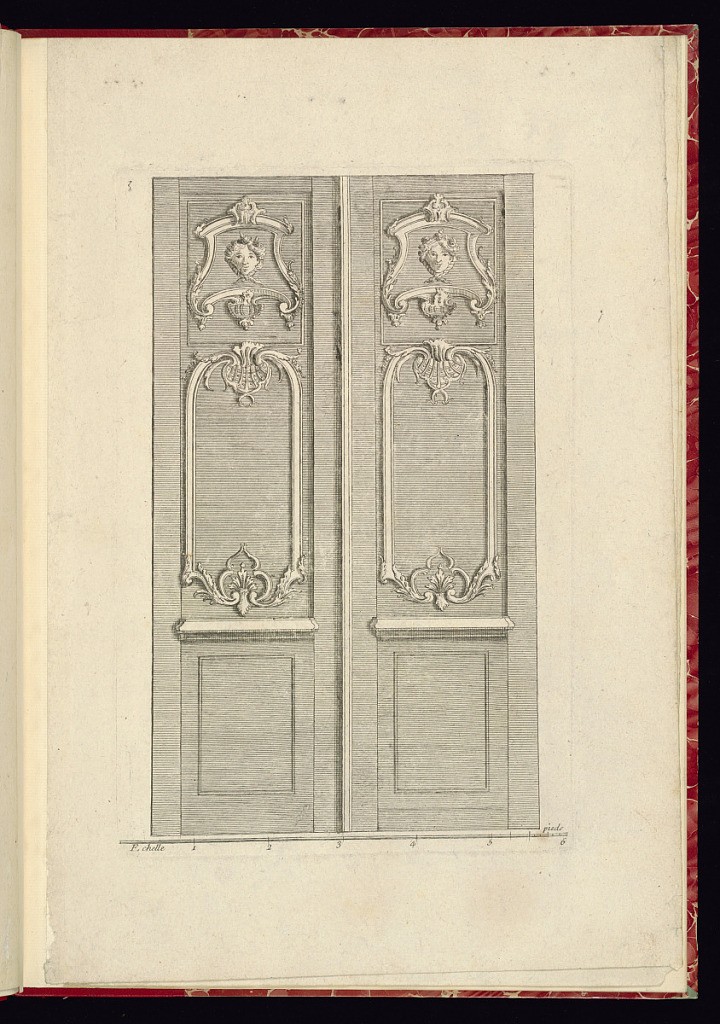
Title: Design for Doors
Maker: Nicolas Guérard, French, ca.1648 – 1719
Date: ca. 1715
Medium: Etching and engraving on paper
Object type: Print
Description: Design for a set of double doors carved with paneling featuring c-scrolls, mascarons (masks), flowers, fleurons, clasps, and scrolling leaves (rinceaux). The plate is numbered. A scale below the design.